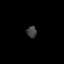
Tissue: skin
Cell type: T cells
Senescence score: 0.7028
Nuclear area (px): 111
Mean DAPI intensity: 63.946